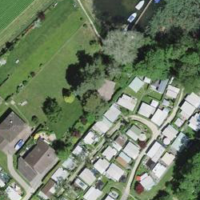
EUNIS habitat code: 53
Species observed at this site:
Corylus avellana